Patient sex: F
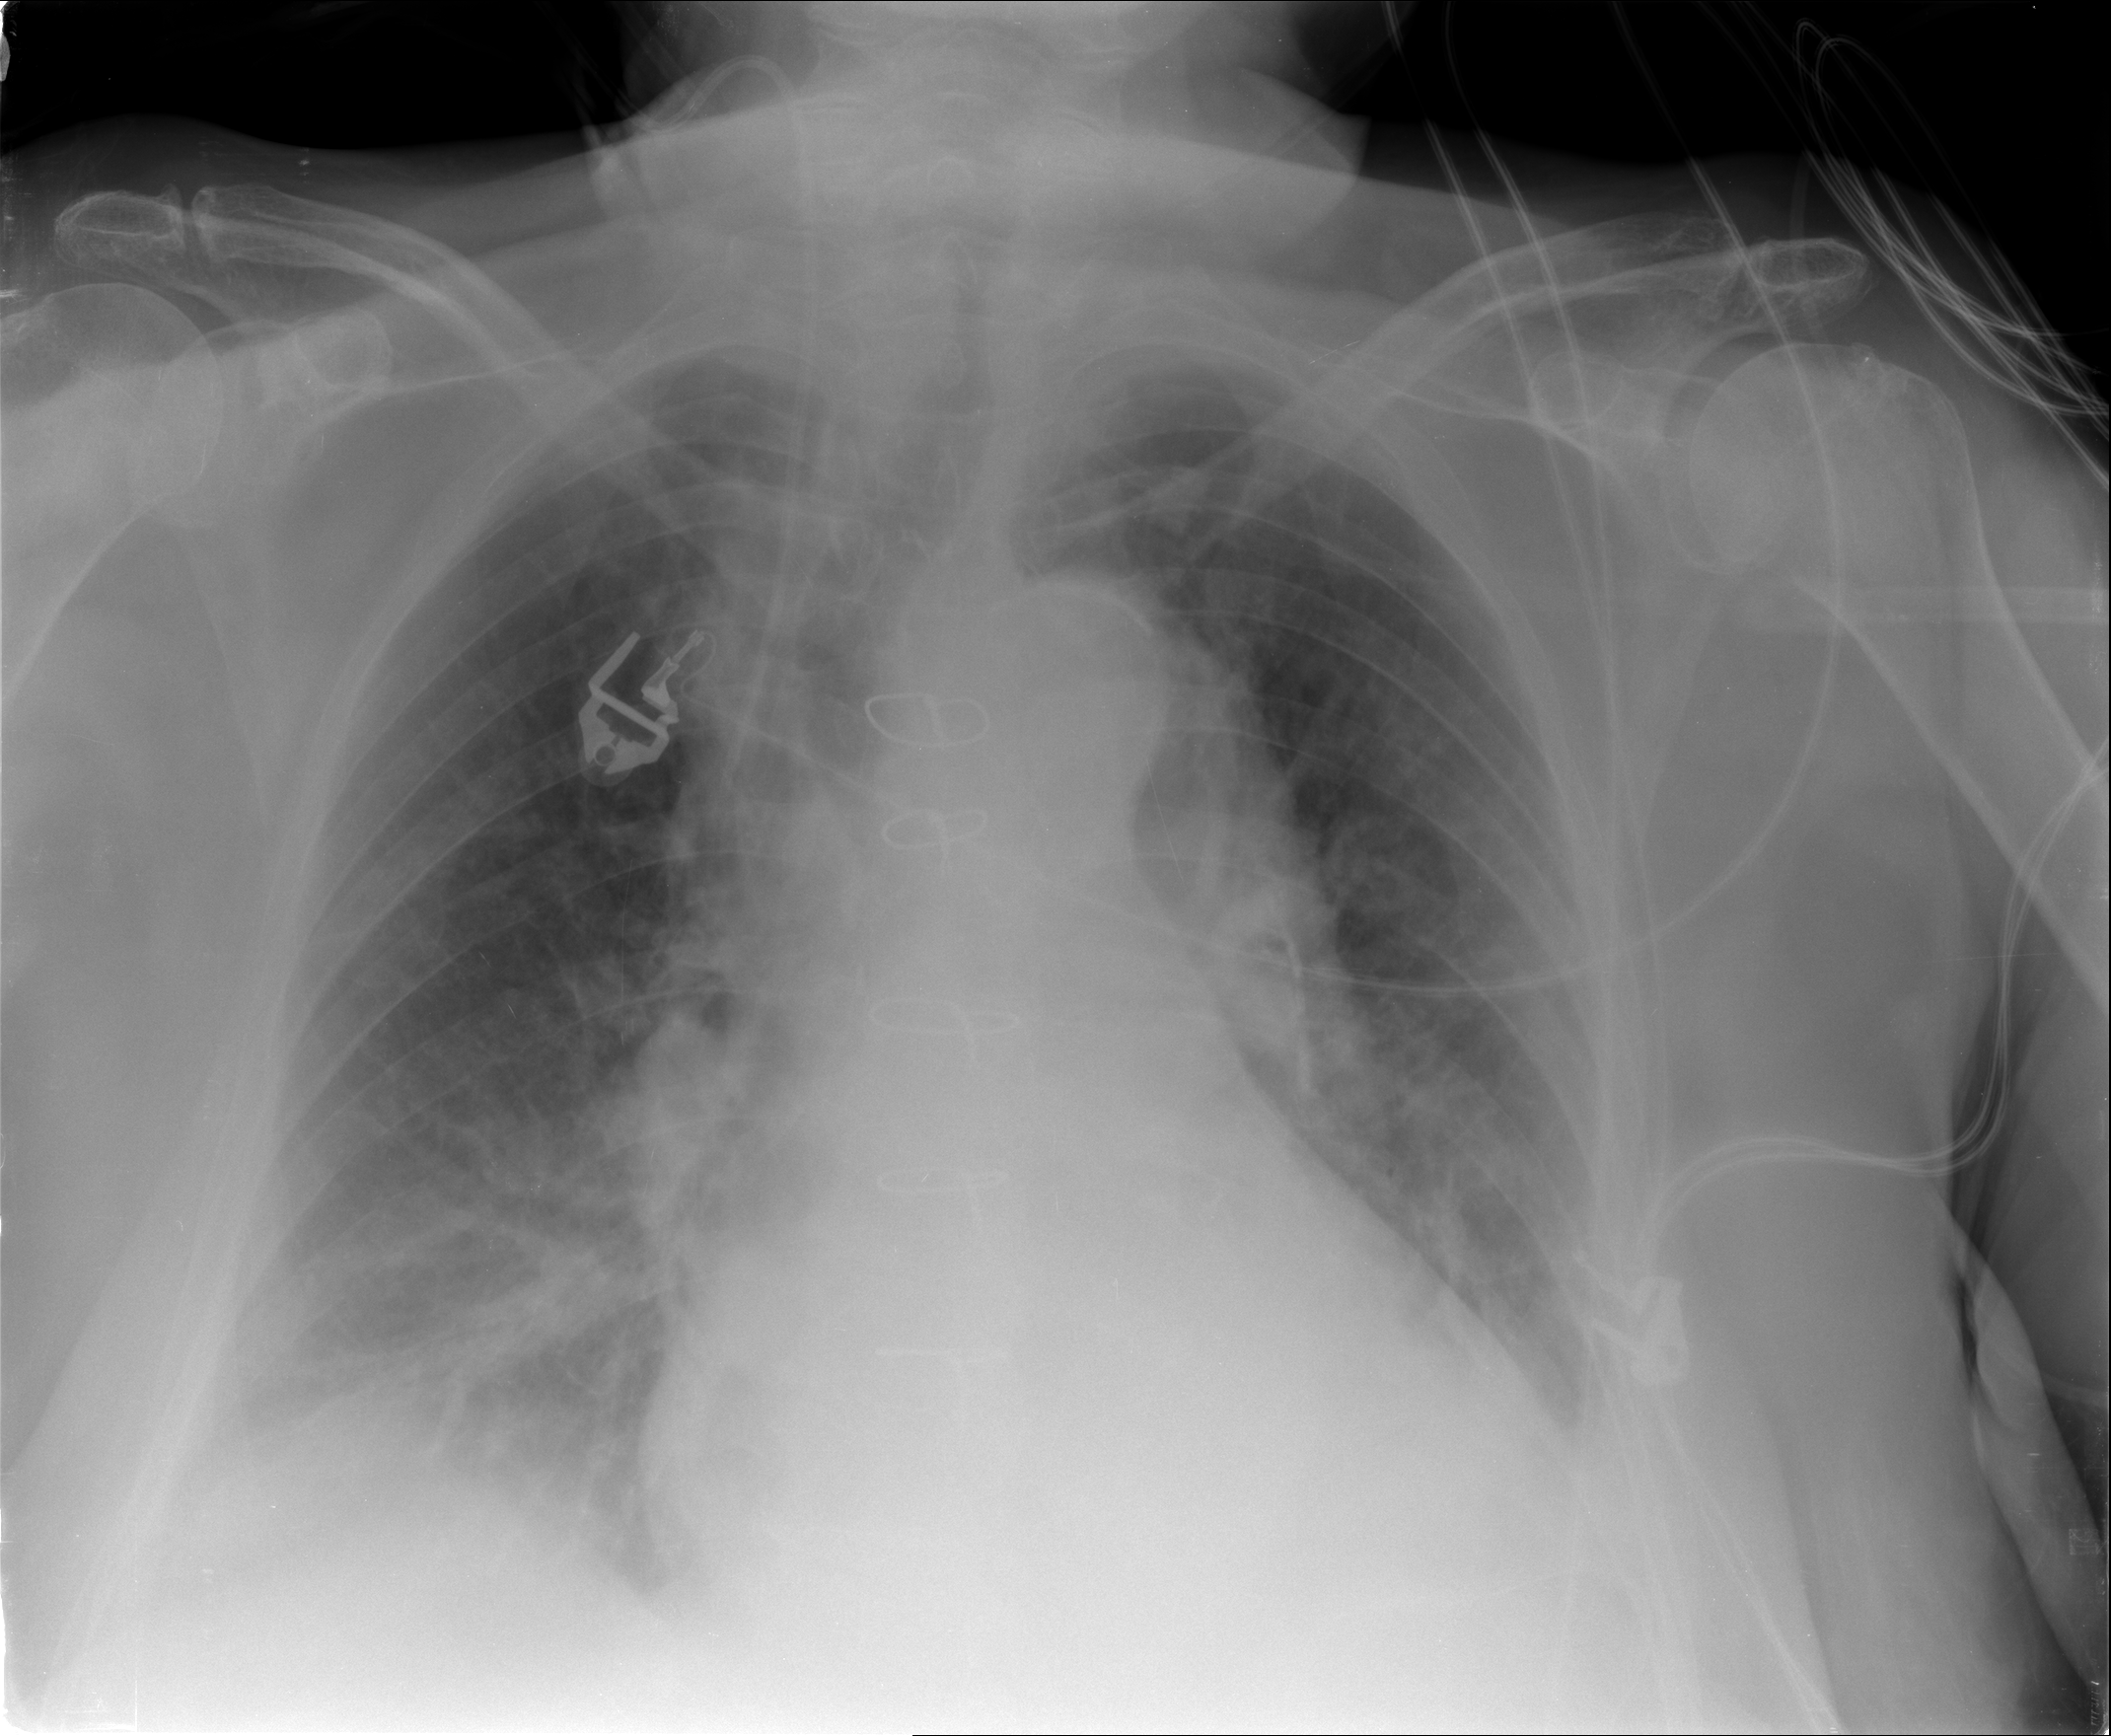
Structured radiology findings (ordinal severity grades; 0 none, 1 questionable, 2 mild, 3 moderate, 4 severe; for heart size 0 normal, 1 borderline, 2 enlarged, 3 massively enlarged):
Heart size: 1
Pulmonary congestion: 2
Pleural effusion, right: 2
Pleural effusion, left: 2
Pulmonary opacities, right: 0
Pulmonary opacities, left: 0
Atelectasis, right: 2
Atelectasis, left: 2